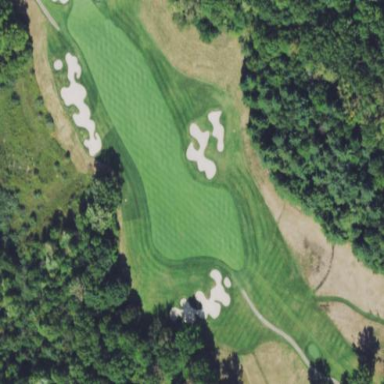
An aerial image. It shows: Golf rough area.